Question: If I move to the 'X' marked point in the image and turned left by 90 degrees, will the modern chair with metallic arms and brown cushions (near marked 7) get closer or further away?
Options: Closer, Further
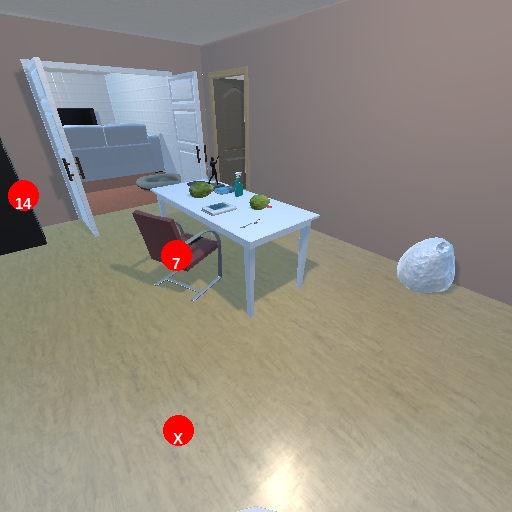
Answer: Closer